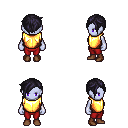
a pixel art fantasy rpg character, female body template, dark elf, purple skin, gold chest armor, red pants, raven pixie cut hairstyle, brown shoes, four views (front, back, left, right), 2x2 character sprite sheet, small pixel art, hard edges, no anti-aliasing